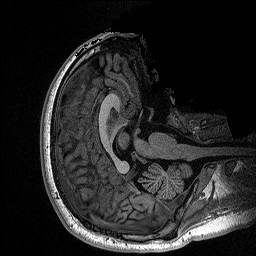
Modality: T1w
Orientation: axial
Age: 29
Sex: female